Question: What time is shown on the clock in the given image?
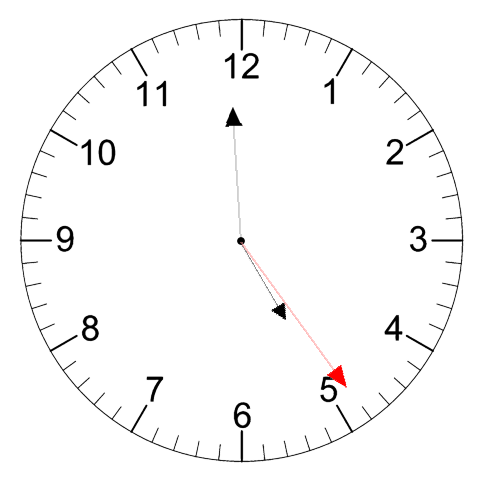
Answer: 04:59:24